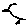
Label: bird